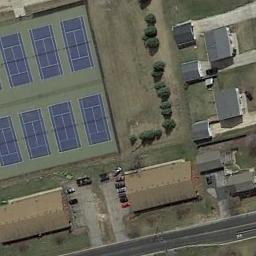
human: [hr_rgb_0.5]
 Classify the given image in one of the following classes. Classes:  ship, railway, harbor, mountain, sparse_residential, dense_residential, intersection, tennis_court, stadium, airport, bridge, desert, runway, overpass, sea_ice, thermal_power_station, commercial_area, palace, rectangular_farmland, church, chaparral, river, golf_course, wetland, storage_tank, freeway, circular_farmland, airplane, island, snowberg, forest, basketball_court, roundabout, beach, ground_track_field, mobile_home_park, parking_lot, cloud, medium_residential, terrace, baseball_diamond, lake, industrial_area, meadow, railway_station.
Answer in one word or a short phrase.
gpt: tennis_court